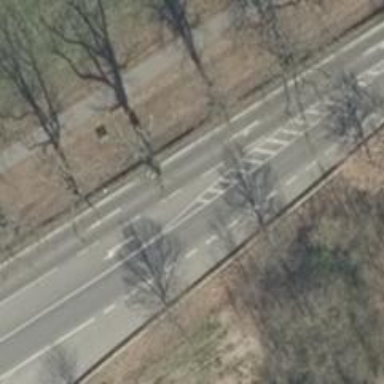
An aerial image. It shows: Asphalt road designated as primary highway with lane markings.